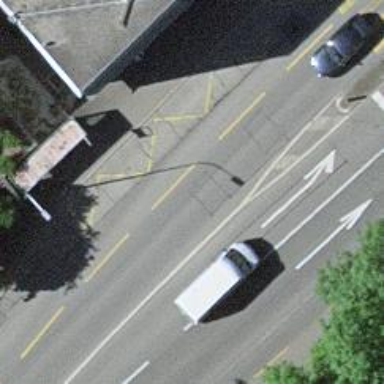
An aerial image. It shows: Public transport stop position.